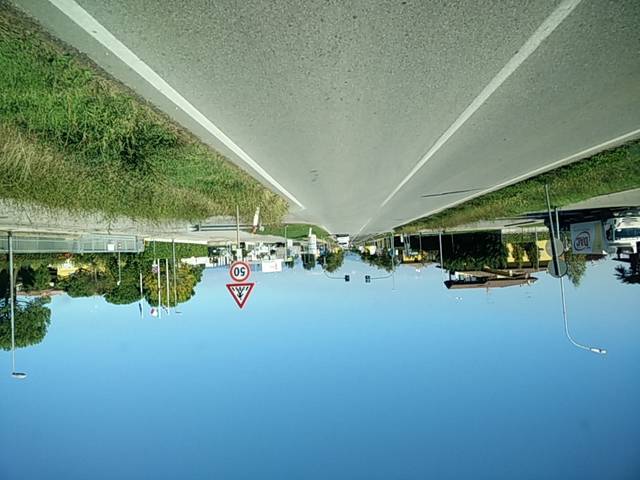
Region: Italy
Coordinates: 45.439, 10.604